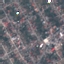
Land use / land cover class: Residential